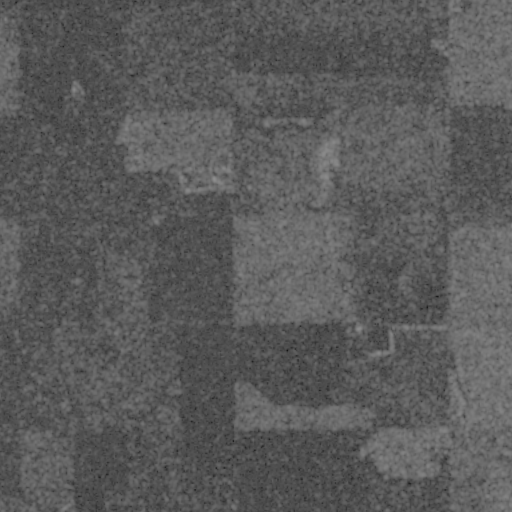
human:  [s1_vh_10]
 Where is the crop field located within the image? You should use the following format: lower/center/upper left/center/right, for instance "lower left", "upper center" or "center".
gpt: The crop field is located in the upper left of the image.
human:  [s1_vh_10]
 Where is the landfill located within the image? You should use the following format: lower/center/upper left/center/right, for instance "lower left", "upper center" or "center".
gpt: There is no landfill in the image.

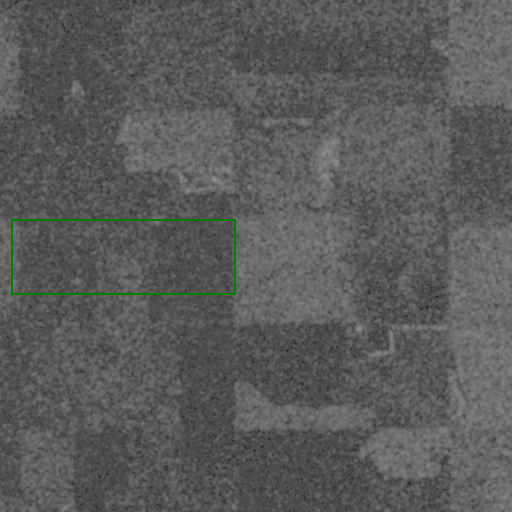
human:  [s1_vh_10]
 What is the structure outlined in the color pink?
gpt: There is no pink outline.
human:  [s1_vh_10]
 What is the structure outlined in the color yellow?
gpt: There is no structure outlined in yellow.